A spectrogram of one vibration snapshot from a rotating-machine test bench is shown (time on one axis, frequency on the other). What is the most likely rotor condition (normal, misalignment, unbalance, looseness)?
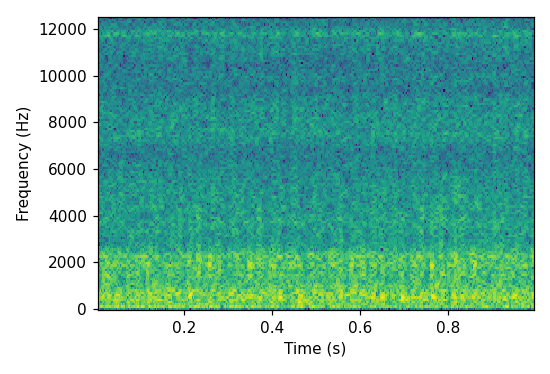
Answer: looseness